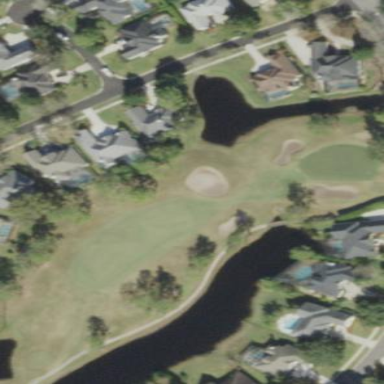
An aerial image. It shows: Water hazard in golf course. The hazard is natural water feature.